Interaction volume radius: 10 \u00c5
Interaction volume height: 15 \u00c5
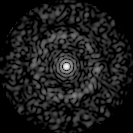
Disorder parameter: 0.826